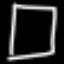
Label: square